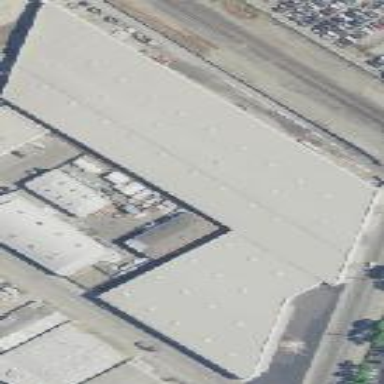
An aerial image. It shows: Warehouse.